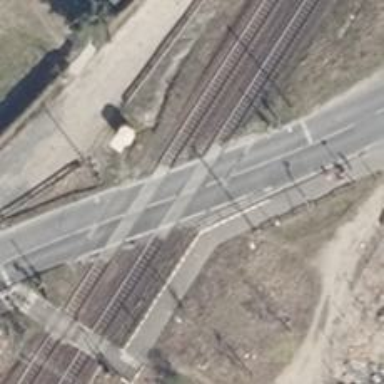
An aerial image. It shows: Level crossing on the railway with lights and double half barrier.